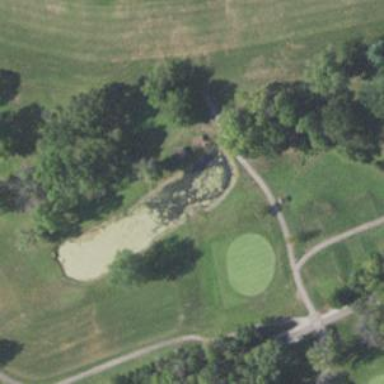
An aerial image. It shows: Water hazard in golf course. The hazard is natural water feature.